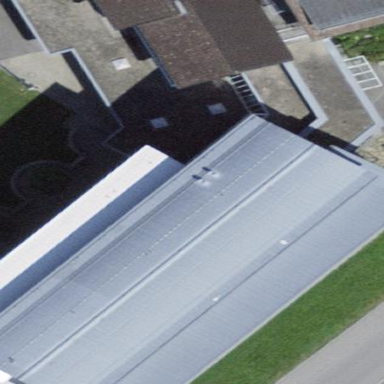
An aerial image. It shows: School building.